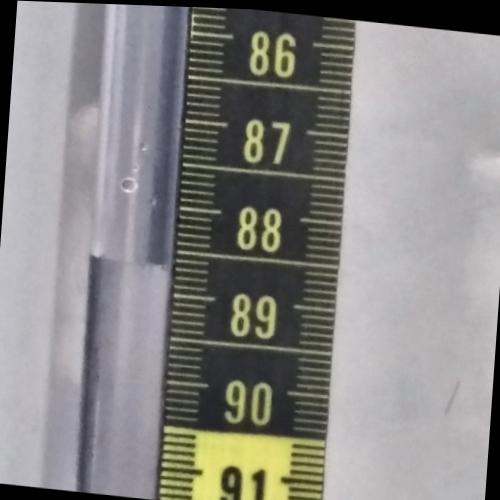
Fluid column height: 88.7 cm